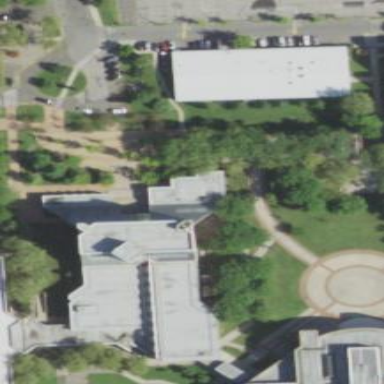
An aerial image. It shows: College building.